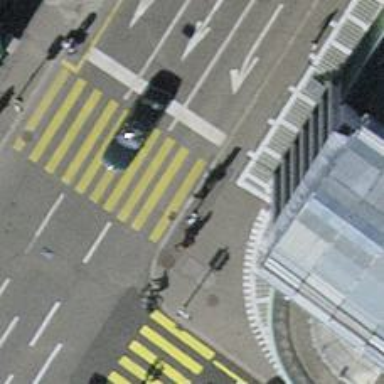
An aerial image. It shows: Kerb barrier.